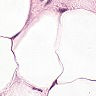
Metastatic tissue present: no